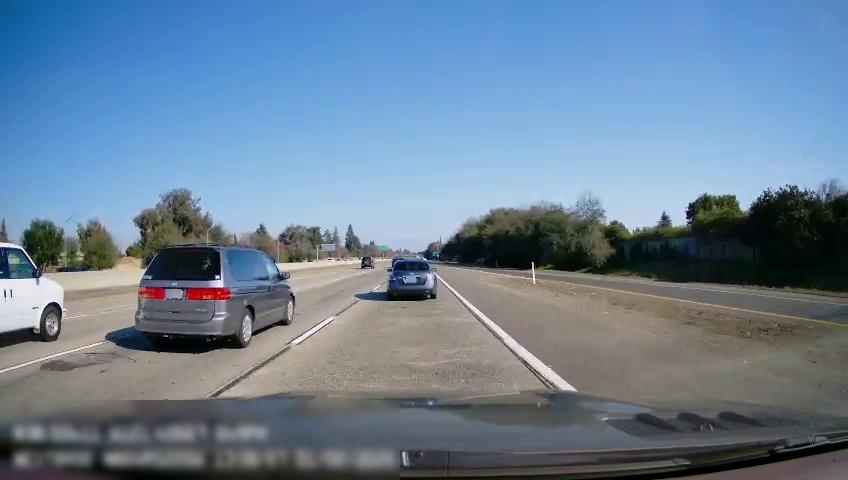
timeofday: Day
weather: Sunny
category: Drivable Space
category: Vehicles | SUV
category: Vehicles | Van
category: Vehicles | SUV
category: Vehicles | Car
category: Lanes | Current Lane
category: Lanes | Current Lane
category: Lanes | Alternate Lane
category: Lanes | Alternate Lane
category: Lanes | Alternate Lane
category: Lanes | Alternate Lane
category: Lanes | Alternate Lane